Question: I'm somewhat new to EF and LINQ and everytime I get beyond the basics I start to confused on how to tackle more advanced queries.

In my example I'm trying to return a list of Channels associated with a user that includes a count of how many Reports that user has. I've got as far as the query below but I'm stuck on how to include the Reports count... any help would be greatly appreciated.
'''
var query = from c in _channelRepository.GetTable().Include("User")
where c.UserId == user.Id && c.IsActive == true
orderby c.Name
select c;
'''
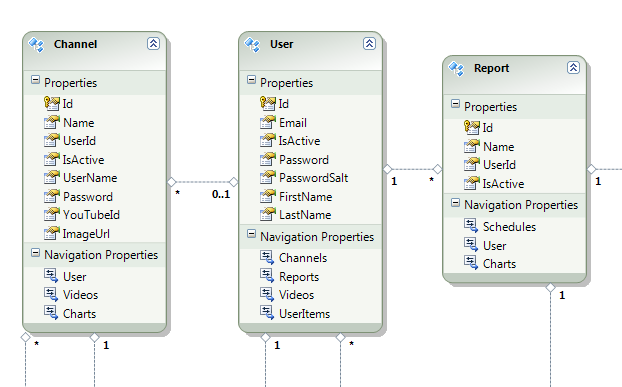
Answer: You can accomplish this by creating a new class (POCO) with all the properties you want.
for example
'''
public class ChannelsWithCount
{
public Channel Channel { get; set; }
public User User { get; set; }
public int? ReportsCount { get; set; }
}
var query = from c in _channelRepository.GetTable()
where c.UserId == user.Id && c.IsActive == true
orderby c.Name
select new ChannelsWithCount
{
Channel = c,
User = c.User,
ReportsCount = c.User.Reports.Count(),
}
'''